Question: I want to make in my application some meme - type images.
I've found some fonts, which I can use, but one thing, which is connecting them is, that when I'm changing textColor property for TextView, which is contining text, I'm changing contour of letters, not whole letter color. When I'm changing background color, I'm changing whole TextView field background (and I want it to be transparent). And the problem is, that in letter I can see background image of photo, which is under the letter, which is problem, because photos can have different colors and text could be not visible. Is there any possibility, to change background color, but only for letters? Or it is a job for someone who is working with graphics and fonts?
There is a photo, which is from my app, which is showing problem.

And there, what I'm looking for:
<URL>
<URL>
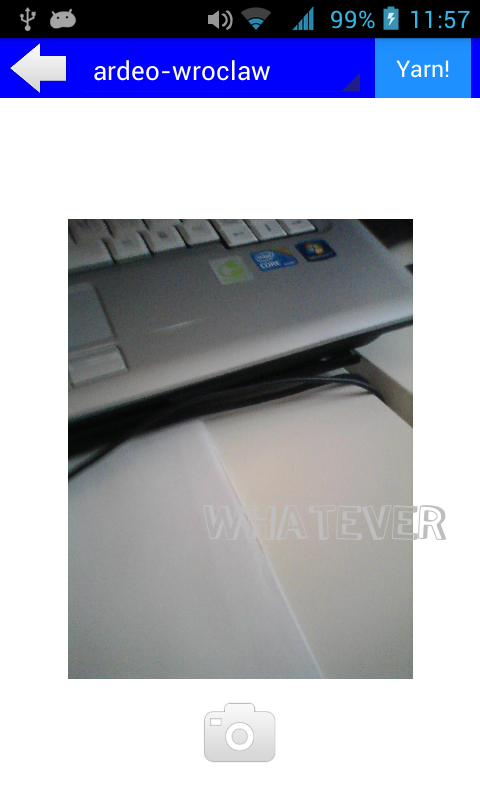
Answer: It sounds like what you want is text outline or a text shadow. <URL> has both of those already answered. Or you could instead use solid font types.